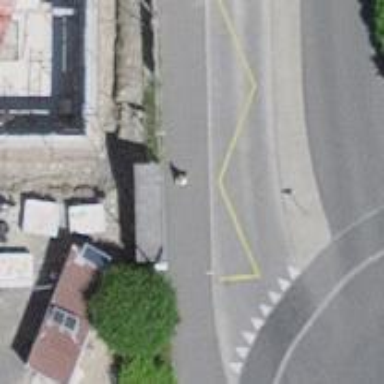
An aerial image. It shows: Bus stop with shelter. It is platform for public transport.